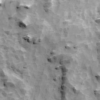
Label: not_dusty